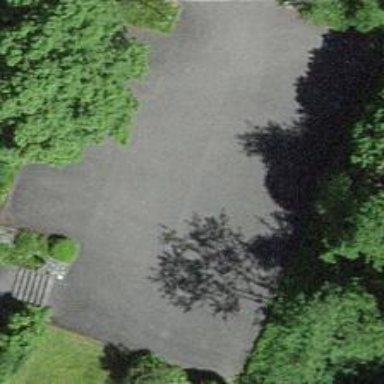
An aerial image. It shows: Parking area.